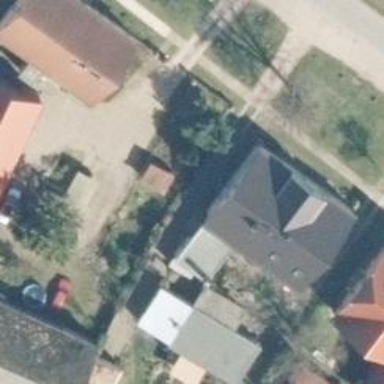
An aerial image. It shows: Simple house.